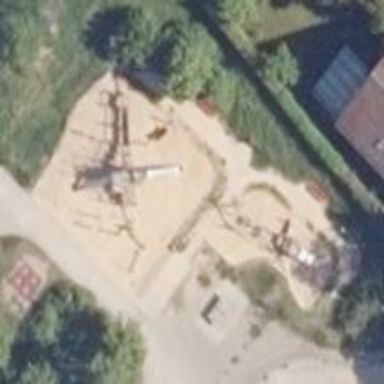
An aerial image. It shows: Playground area for leisure activities on the land.